Question: I'm trying to get listed the corresponding week number from the dates that result from this query.
'''
select Date,Time,EndDate,EndTime
FROM Test
WHERE (StartDate >= '01.01.2019')
ORDER BY StartDate
'''
Basically, I want adding to the end column the week number from this query.
I can't edit the database in anyway, I just want to extract the week number from the dates and have it as a column at the end of my results.
Sample data below:

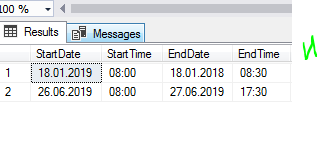
Answer: I usually use the 'ROW_NUMBER()' function to accomplish this:
'''
select
Date,
Time,
EndDate,
EndTime,
ROW_NUMBER() over (partition by year(EndDate), datepart(weekday, EndDate) order by EndDate) as WeekNumInYear
FROM Test
WHERE
(StartDate >= '01.01.2019')
ORDER BY
StartDate
'''